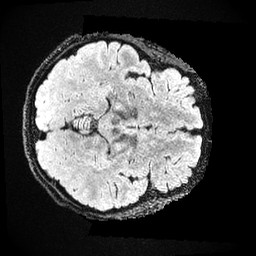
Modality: FLAIR
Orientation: axial
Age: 48
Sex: female
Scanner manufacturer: ge
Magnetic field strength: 3 T
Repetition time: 4.802 s
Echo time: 0.1164 s